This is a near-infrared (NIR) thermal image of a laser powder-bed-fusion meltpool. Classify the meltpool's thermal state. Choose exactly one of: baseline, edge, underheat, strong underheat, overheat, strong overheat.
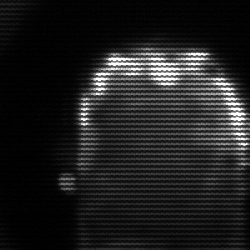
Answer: baseline